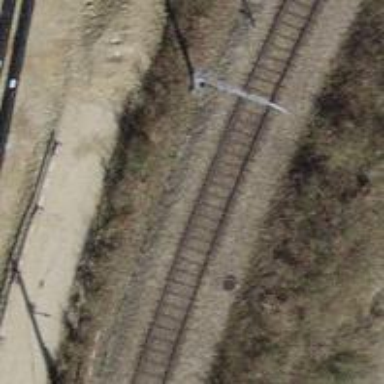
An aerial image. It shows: Rail spur with electrified contact lines for the railway.